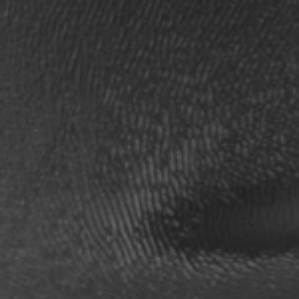
Label: frost